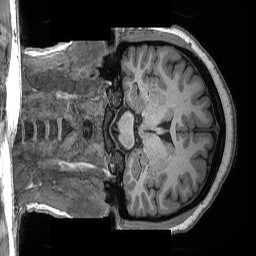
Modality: T1w
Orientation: coronal
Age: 25
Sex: female
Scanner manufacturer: siemens
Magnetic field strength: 3 T
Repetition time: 2.17 s
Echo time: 0.00169 s